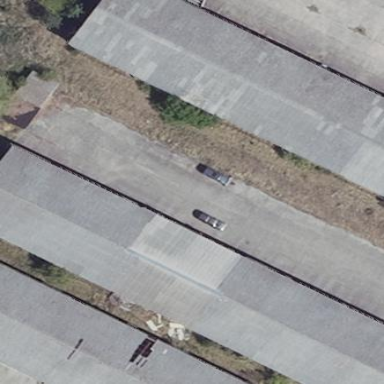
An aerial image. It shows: Garage building.